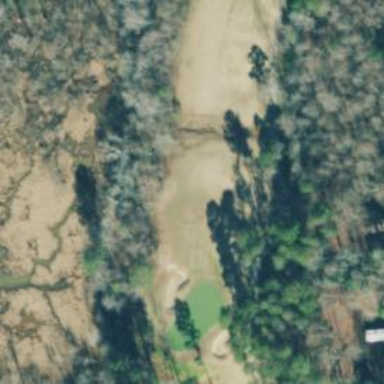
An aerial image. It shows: Golf hole.